Заряженный металлический шар радиуса $R$ разрезан на две части по плоскости, отстоящей на расстоянии $h$ от центра (см. рисунок).
Найти силу, с которой отталкиваются эти части. Полный заряд шapa $Q$.
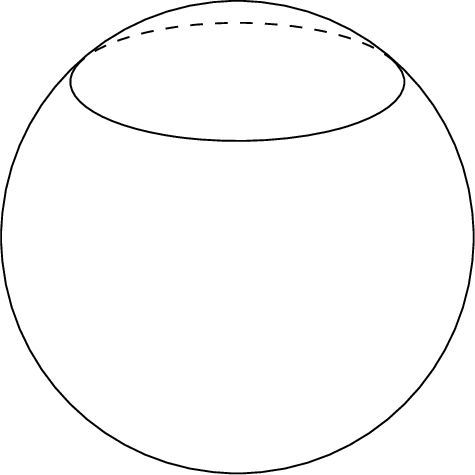
Ответ: $$ F=\frac{Q^{2}}{32 \pi \varepsilon_{0} \varepsilon R^{2}}\left(1-\frac{h^{2}}{R^{2}}\right). $$
Темы:
T, Электричество, Электростатика, Всероссийские, Потенциальная энергия